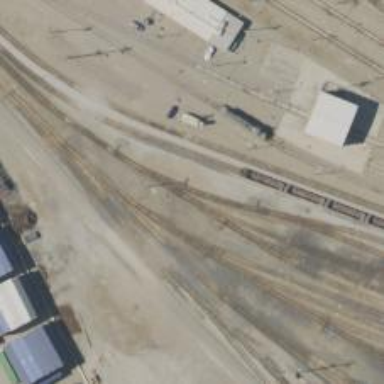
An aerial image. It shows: Railway yard used for servicing trains.